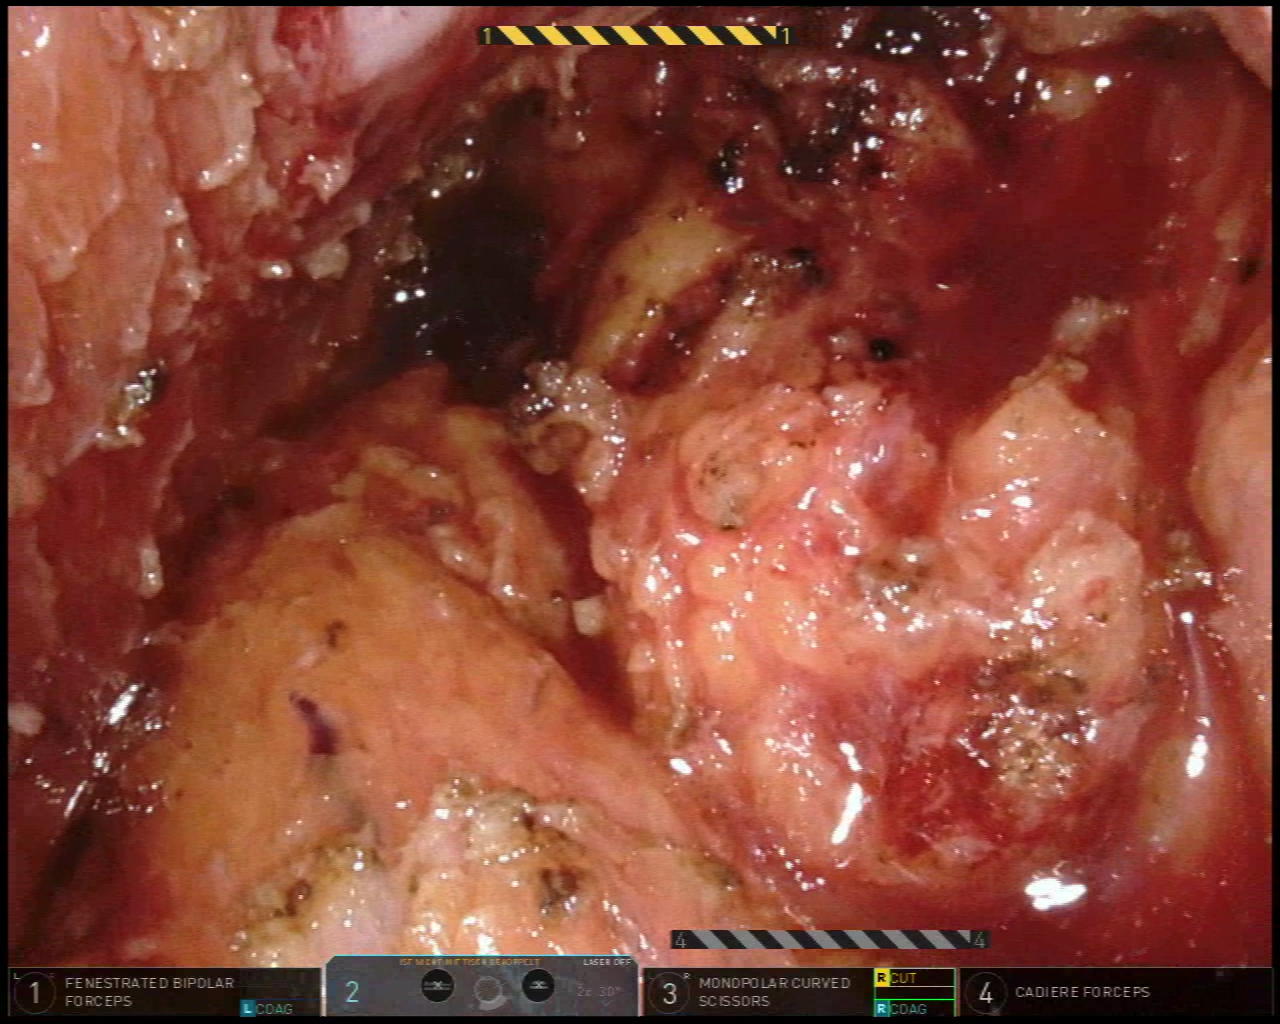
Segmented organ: vesicular_glands
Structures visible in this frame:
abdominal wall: no
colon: no
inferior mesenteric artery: no
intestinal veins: no
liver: no
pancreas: no
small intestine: no
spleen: no
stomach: no
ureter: no
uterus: no
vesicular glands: yes